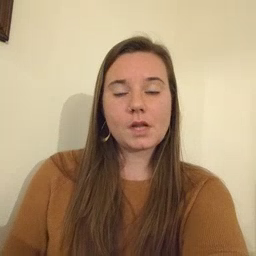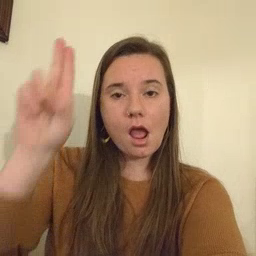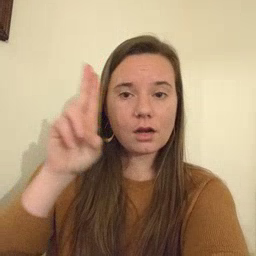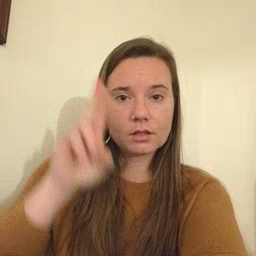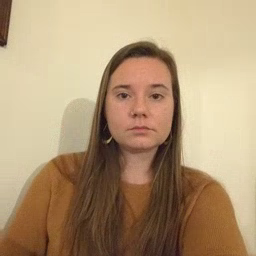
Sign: uncle